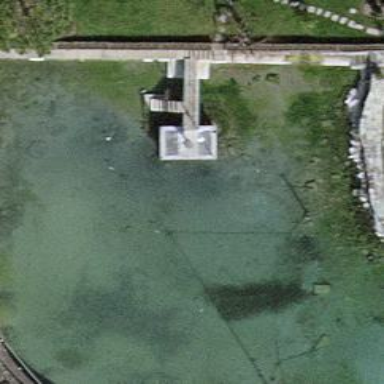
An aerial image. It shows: Man-made pier.